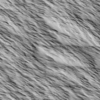
Label: not_dusty